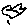
Label: cloud